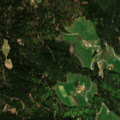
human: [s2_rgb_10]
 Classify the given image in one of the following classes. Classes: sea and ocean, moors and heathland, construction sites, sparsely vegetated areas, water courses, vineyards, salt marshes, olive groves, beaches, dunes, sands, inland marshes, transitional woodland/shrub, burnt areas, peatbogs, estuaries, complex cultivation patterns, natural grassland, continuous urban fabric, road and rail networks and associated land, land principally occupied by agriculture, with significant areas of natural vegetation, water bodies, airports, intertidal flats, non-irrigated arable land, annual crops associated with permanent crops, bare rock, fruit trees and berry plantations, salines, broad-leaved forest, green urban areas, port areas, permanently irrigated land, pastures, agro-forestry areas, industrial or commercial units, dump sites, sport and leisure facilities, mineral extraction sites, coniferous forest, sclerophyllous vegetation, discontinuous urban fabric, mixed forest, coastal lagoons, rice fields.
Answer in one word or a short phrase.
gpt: pastures, land principally occupied by agriculture, with significant areas of natural vegetation, coniferous forest, mixed forest